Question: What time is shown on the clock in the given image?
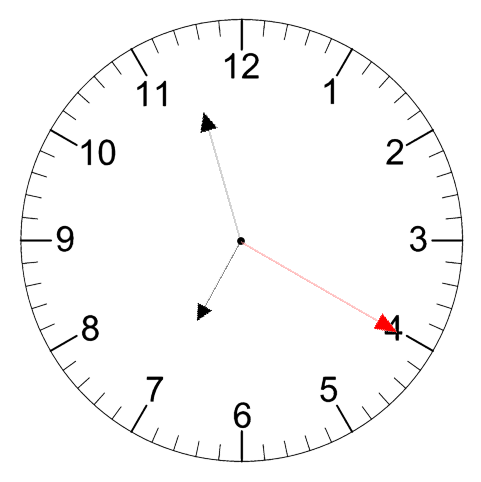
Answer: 06:57:20